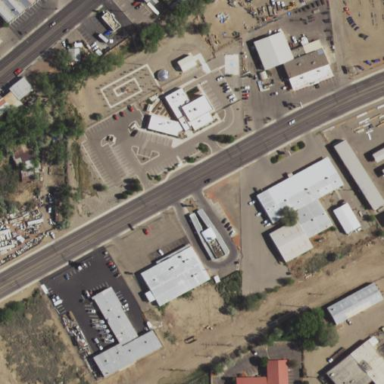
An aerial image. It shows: Clinic.